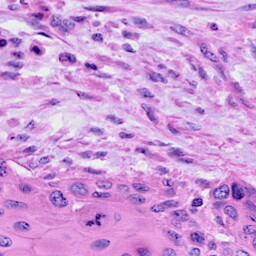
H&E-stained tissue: Cervix